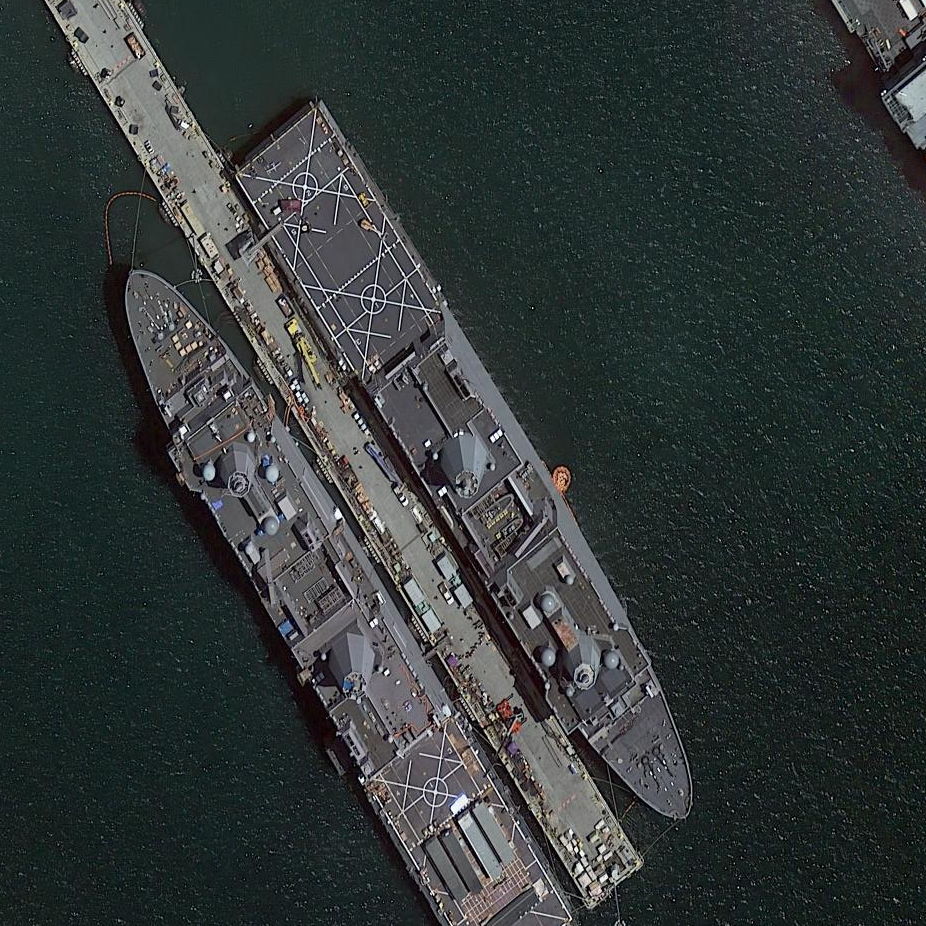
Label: combat